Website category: auto
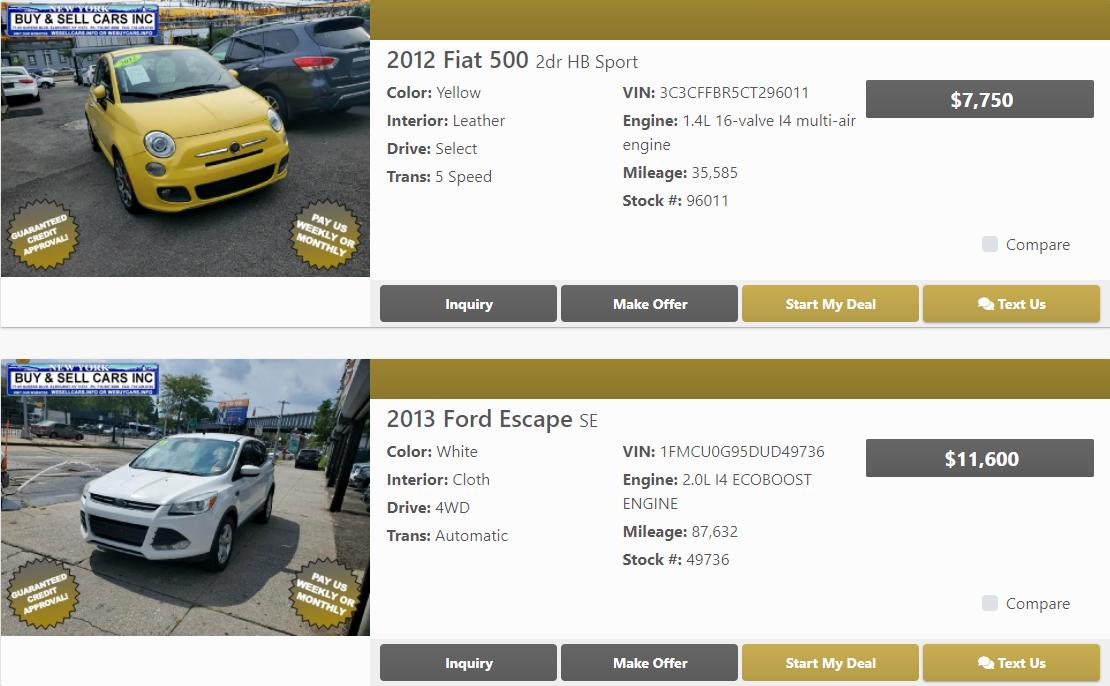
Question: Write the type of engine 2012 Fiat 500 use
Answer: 1.4L 16-valve I4 multi-air engine

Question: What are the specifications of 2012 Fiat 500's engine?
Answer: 1.4L 16-valve I4 multi-air engine

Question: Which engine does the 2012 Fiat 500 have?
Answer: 1.4L 16-valve I4 multi-air engine

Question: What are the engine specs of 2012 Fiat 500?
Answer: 1.4L 16-valve I4 multi-air engine

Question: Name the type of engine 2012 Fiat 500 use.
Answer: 1.4L 16-valve I4 multi-air engine

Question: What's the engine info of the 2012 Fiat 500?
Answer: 1.4L 16-valve I4 multi-air engine

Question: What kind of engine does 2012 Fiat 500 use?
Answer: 1.4L 16-valve I4 multi-air engine

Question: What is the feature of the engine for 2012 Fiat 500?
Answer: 1.4L 16-valve I4 multi-air engine

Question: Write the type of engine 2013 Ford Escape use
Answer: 2.0L I4 ECOBOOST ENGINE

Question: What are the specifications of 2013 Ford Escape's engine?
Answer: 2.0L I4 ECOBOOST ENGINE

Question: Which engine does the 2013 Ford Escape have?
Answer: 2.0L I4 ECOBOOST ENGINE

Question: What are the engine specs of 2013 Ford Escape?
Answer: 2.0L I4 ECOBOOST ENGINE

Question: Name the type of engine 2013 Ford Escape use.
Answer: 2.0L I4 ECOBOOST ENGINE

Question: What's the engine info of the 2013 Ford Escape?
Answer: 2.0L I4 ECOBOOST ENGINE

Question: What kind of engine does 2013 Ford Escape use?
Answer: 2.0L I4 ECOBOOST ENGINE

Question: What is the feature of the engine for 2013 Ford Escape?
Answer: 2.0L I4 ECOBOOST ENGINE

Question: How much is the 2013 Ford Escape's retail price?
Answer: $11,600

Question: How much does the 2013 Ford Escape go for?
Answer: $11,600

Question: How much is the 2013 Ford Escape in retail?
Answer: $11,600

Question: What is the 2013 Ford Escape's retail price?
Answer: $11,600

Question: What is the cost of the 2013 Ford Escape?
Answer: $11,600

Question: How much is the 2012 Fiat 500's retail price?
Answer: $7,750

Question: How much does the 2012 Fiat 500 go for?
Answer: $7,750

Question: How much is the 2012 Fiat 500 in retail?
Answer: $7,750

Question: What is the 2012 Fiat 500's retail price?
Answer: $7,750

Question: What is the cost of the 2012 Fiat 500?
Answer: $7,750

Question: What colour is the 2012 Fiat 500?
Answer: Yellow

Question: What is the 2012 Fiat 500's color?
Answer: Yellow

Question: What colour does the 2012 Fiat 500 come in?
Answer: Yellow

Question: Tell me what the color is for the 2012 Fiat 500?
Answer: Yellow

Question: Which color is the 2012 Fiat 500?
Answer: Yellow

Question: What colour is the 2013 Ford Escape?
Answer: White

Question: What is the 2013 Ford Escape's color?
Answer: White

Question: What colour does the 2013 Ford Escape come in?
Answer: White

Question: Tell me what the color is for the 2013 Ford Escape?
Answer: White

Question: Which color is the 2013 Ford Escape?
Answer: White

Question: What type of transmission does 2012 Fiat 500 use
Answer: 5 Speed

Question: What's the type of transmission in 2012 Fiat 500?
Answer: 5 Speed

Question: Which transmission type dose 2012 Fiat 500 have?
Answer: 5 Speed

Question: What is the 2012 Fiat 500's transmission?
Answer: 5 Speed

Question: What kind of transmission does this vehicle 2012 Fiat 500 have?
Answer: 5 Speed

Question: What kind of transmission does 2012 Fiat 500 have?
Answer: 5 Speed

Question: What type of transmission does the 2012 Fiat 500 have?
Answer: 5 Speed

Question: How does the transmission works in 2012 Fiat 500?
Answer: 5 Speed

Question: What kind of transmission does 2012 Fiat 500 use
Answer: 5 Speed

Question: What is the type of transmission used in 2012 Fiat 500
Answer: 5 Speed

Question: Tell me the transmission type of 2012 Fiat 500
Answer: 5 Speed

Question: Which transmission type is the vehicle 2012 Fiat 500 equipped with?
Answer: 5 Speed

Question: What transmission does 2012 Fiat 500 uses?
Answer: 5 Speed

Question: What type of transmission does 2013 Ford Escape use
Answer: Automatic

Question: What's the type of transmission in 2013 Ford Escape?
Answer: Automatic

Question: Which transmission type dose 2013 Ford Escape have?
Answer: Automatic

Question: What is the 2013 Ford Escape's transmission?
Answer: Automatic

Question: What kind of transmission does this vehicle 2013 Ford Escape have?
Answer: Automatic

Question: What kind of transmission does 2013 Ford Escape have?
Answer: Automatic

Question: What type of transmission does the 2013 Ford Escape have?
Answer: Automatic

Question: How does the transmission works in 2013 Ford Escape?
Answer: Automatic

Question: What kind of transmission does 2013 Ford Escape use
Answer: Automatic

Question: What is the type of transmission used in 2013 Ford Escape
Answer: Automatic

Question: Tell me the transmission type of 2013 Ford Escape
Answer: Automatic

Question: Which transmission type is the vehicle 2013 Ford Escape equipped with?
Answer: Automatic

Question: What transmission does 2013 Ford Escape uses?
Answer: Automatic

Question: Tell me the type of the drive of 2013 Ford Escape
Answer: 4WD

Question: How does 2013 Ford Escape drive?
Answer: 4WD